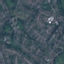
Land use / land cover: Residential